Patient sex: M
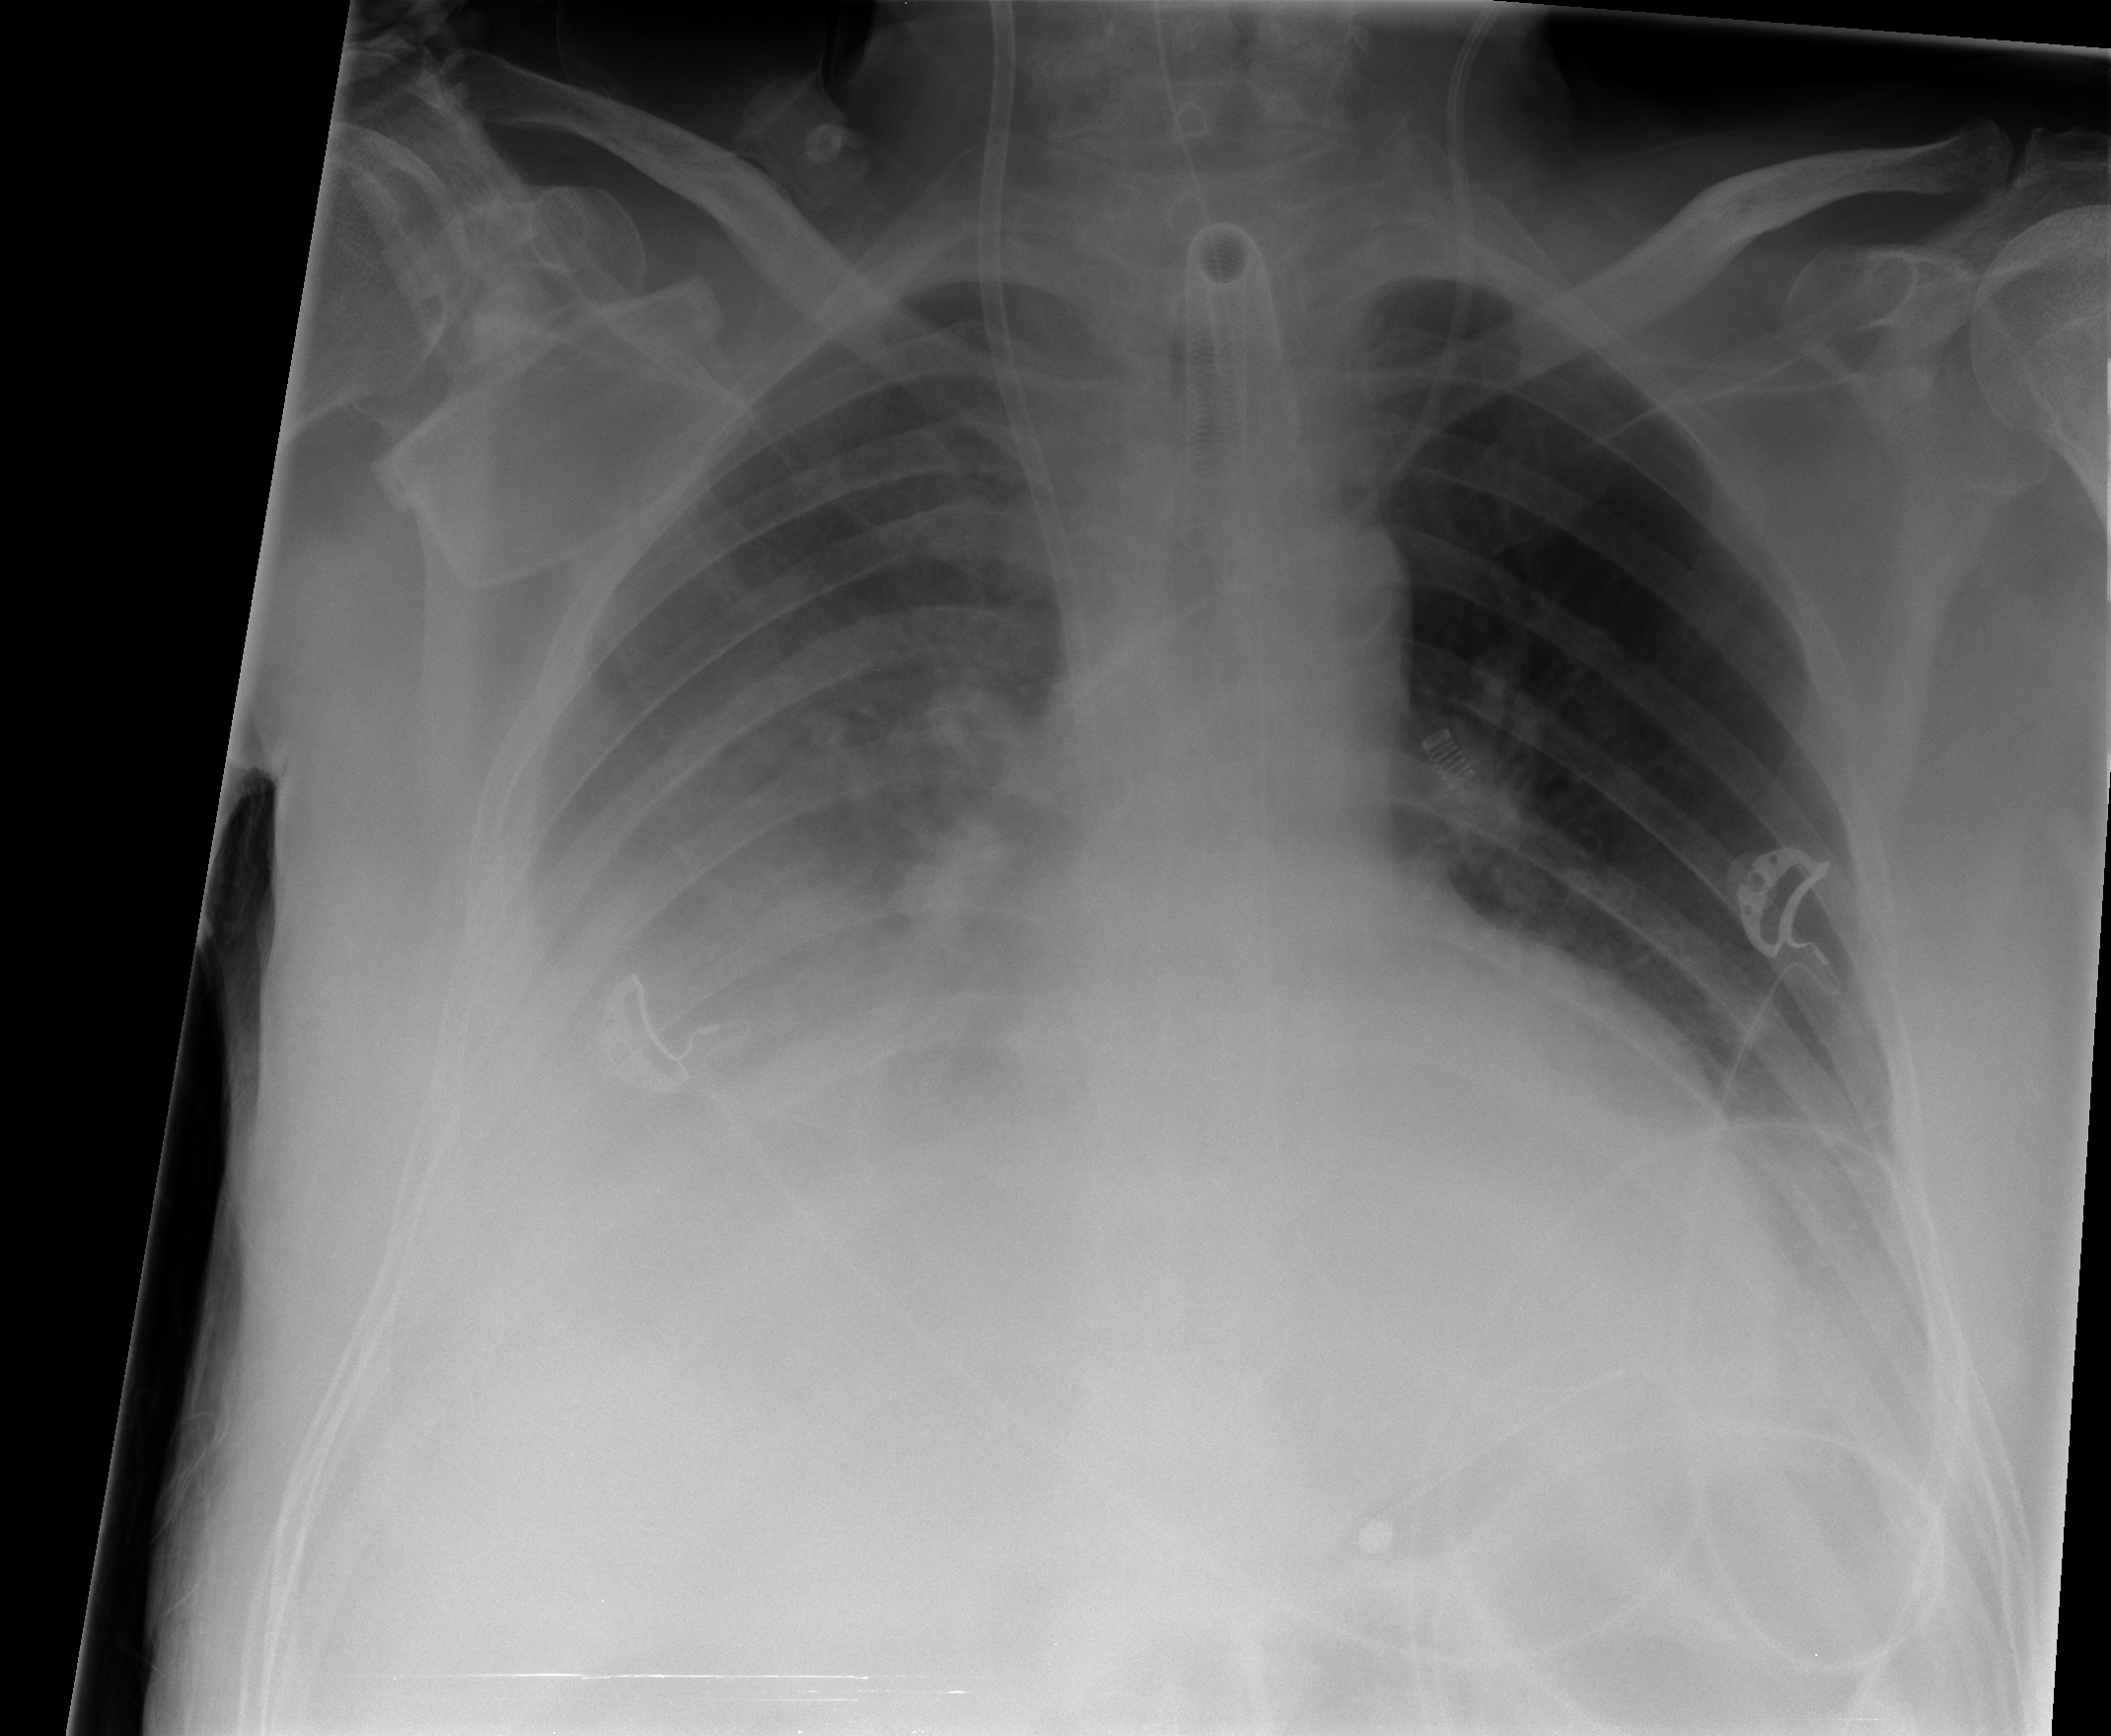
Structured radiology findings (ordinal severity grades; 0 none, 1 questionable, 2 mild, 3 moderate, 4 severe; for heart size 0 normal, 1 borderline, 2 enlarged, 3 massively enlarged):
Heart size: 2
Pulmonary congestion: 2
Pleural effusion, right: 3
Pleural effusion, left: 2
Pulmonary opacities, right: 3
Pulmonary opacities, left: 0
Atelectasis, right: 3
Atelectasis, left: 2